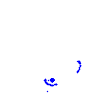
Particle: electron